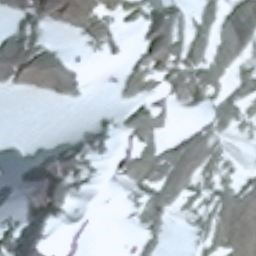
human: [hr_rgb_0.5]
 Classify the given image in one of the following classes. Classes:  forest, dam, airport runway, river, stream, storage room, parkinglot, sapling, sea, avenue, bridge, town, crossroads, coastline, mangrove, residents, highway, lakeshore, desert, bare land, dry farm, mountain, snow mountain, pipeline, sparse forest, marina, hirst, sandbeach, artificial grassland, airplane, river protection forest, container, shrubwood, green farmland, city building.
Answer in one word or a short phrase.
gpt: snow mountain